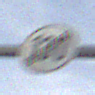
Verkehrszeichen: EndeGeschwindigkeit130
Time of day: SunriseSunset
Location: Outdoor (Nature)
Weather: PartlyCloudy
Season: Summer
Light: Natural